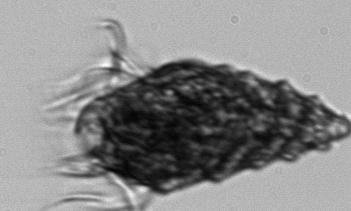
Label: Laboea_strobila